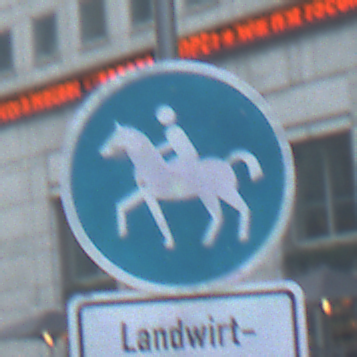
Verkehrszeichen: Reitweg
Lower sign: BesondereFahrzeugeUndTransportgueter6
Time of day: MorningAfternoon
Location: Outdoor (Urban)
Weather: PartlyCloudy
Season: NotSpecified
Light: Natural